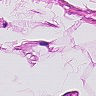
Metastatic tissue present: no